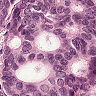
Metastatic tissue present: yes